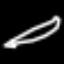
Label: pencil